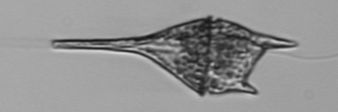
Label: Tripos_lineatus